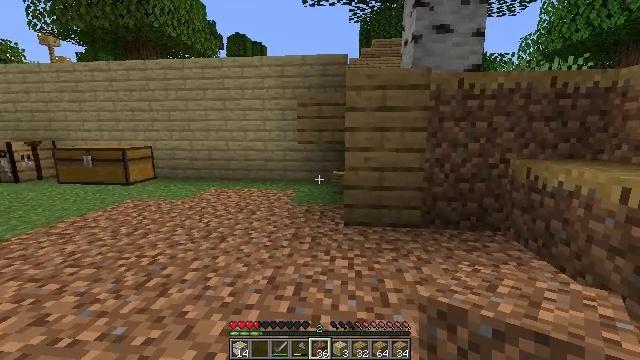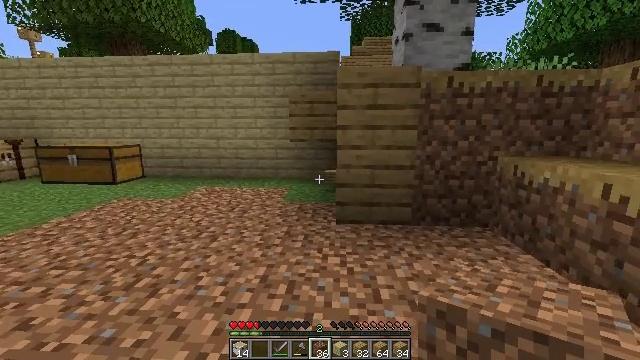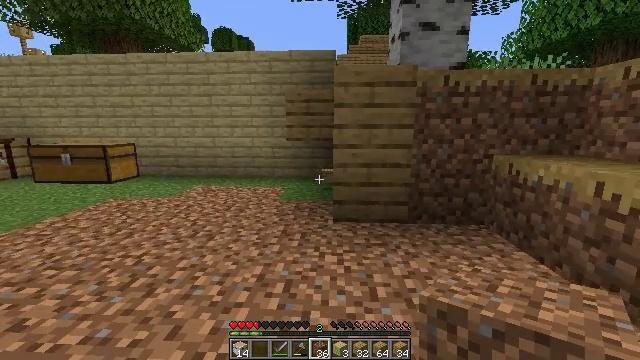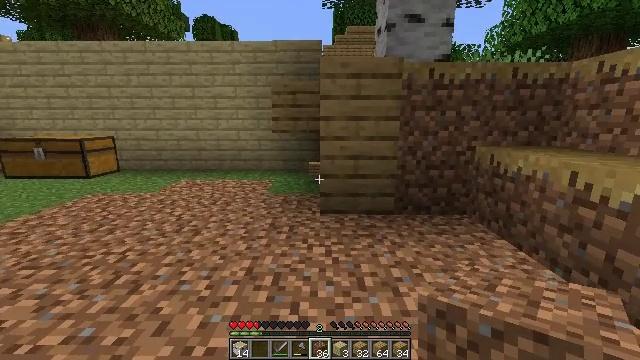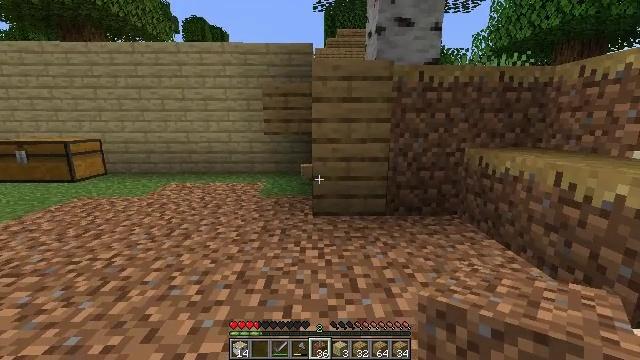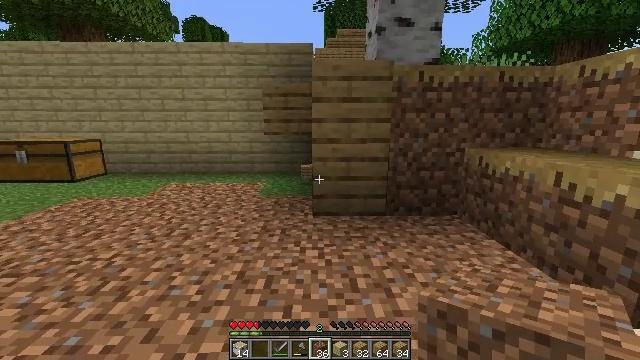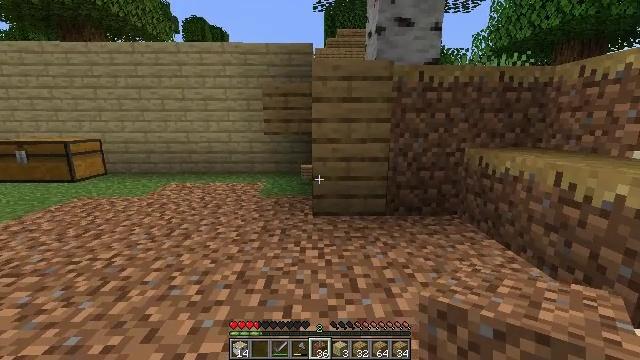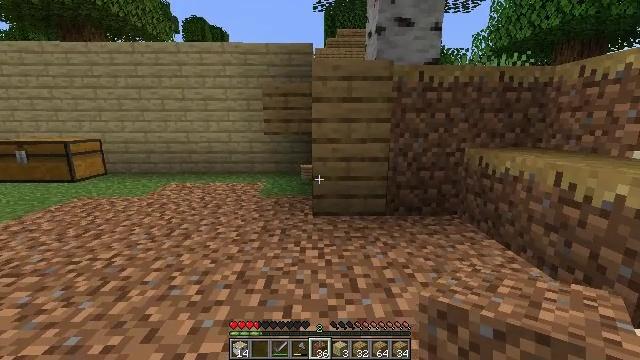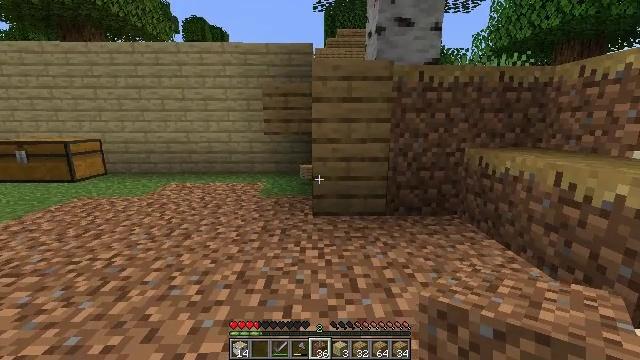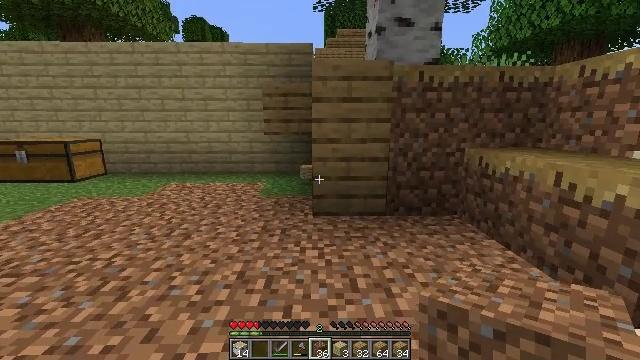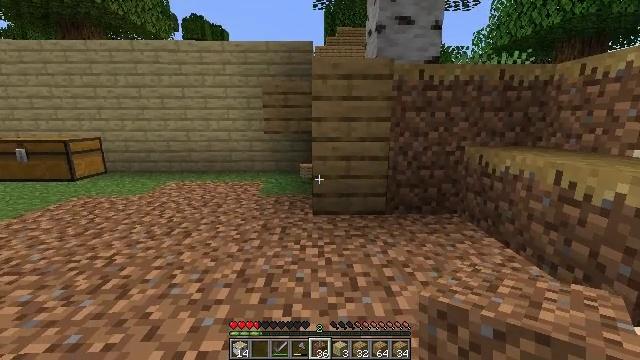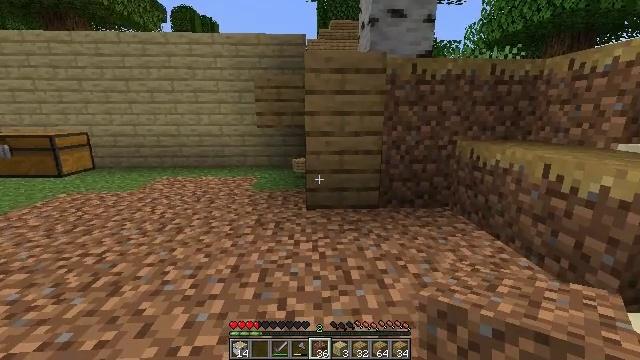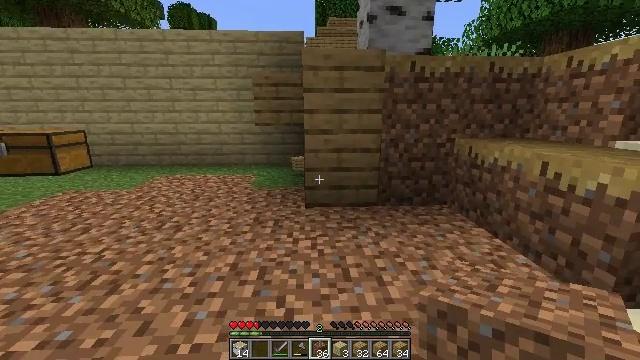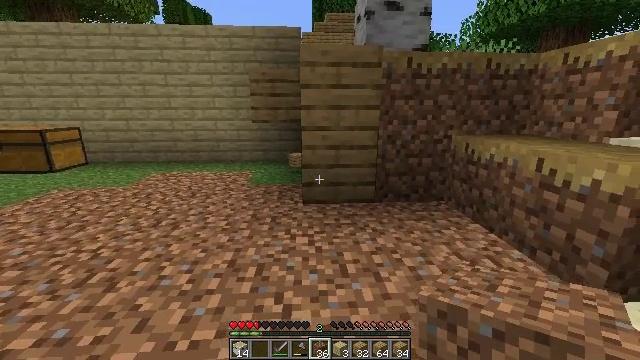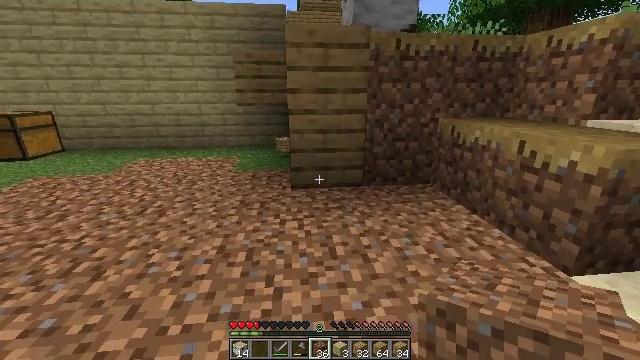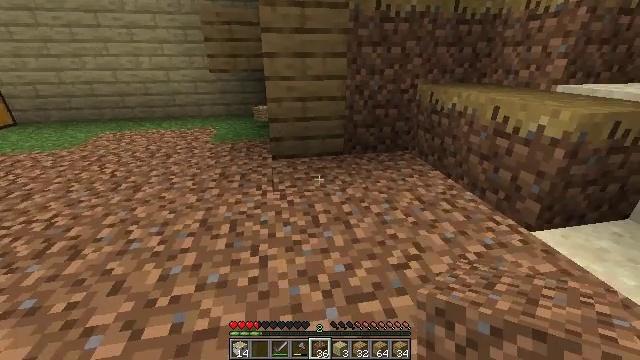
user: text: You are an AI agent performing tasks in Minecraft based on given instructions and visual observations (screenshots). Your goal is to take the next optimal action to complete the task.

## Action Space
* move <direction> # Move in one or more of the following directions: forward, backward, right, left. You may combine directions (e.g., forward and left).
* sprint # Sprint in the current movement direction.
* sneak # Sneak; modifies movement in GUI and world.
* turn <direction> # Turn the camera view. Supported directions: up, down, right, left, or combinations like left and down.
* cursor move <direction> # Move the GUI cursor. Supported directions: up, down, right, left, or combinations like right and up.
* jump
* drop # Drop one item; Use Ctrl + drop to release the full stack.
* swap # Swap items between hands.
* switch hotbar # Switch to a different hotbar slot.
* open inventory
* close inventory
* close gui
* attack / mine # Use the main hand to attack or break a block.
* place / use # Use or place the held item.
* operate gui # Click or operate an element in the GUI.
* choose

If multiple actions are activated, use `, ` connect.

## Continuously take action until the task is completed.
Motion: motion action
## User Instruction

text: Break the dirt block.
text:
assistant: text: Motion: sneak, turn right
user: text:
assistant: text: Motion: sneak
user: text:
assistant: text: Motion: sneak, turn right and down
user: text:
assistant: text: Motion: sneak, turn right
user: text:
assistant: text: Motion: sneak
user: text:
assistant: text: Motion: sneak
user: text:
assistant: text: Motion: sneak
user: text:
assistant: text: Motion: sneak
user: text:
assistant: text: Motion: sneak
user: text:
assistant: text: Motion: sneak
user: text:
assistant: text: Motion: sneak, turn right and down
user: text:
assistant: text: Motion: sneak
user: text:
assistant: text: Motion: sneak
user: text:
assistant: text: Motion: sneak, turn right and down
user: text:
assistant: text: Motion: sneak, turn right and down
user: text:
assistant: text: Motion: sneak, turn right and down
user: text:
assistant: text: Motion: sneak, turn right and down
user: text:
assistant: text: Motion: sneak, turn right and up
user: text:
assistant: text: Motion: sneak, turn right and up
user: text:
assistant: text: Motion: sneak, turn right
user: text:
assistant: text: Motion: sneak, turn right
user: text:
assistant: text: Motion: sneak, turn right
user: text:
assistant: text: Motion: sneak, turn right
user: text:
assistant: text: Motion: sneak, turn right
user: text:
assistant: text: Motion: sneak, turn right
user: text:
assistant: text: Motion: sneak
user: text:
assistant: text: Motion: sneak
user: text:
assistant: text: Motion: sneak
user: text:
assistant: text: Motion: sneak
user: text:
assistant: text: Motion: sneak, turn left